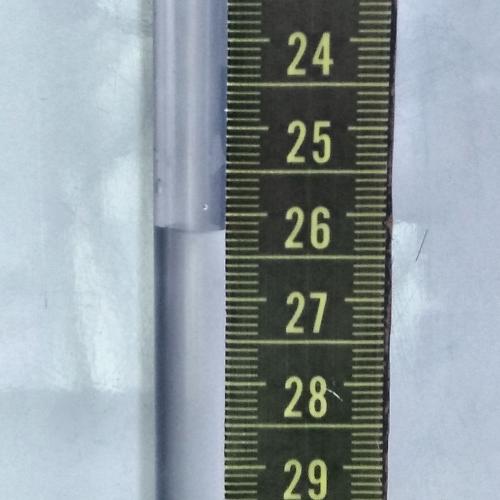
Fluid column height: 26.2 cm